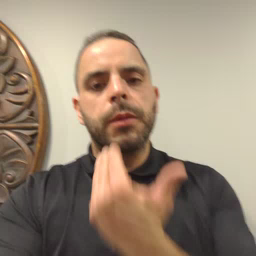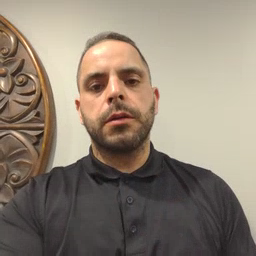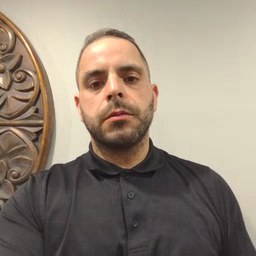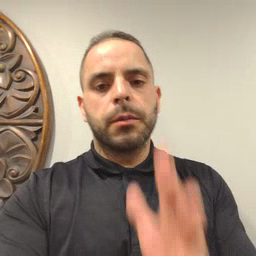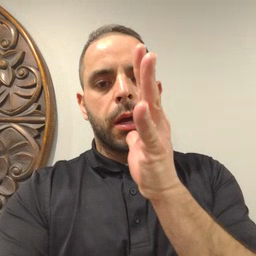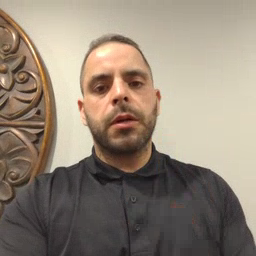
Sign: mom